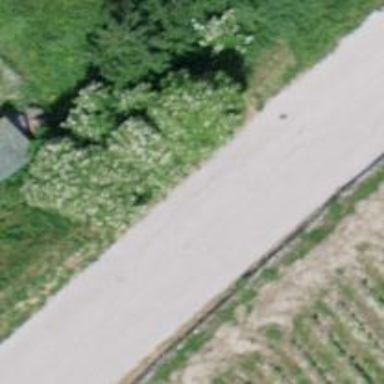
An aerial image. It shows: Unclassified road.